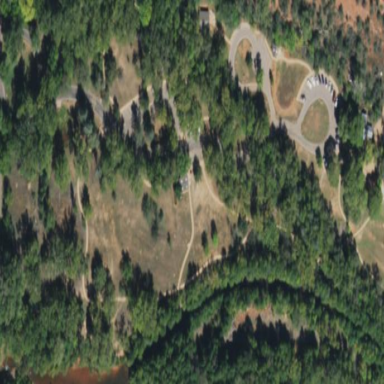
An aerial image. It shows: Park.